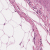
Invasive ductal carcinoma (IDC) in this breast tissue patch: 0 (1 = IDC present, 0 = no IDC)